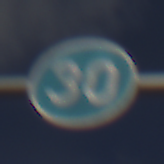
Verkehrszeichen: VorgeschriebeneMindestgeschwindigkeit
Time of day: MorningAfternoon
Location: Outdoor (Urban)
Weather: PartlyCloudy
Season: NotSpecified
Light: Natural